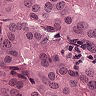
Metastatic tissue present: yes